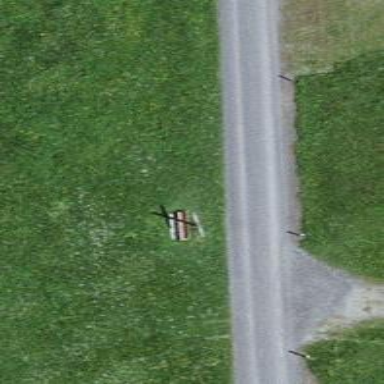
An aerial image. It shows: Wayside cross with historic significance.